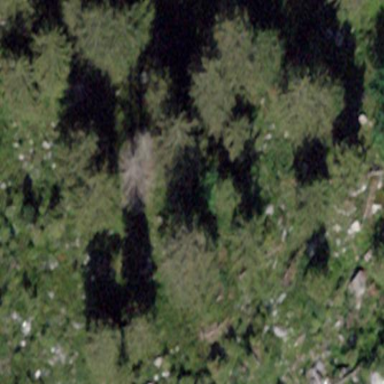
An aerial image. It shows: Forest area.